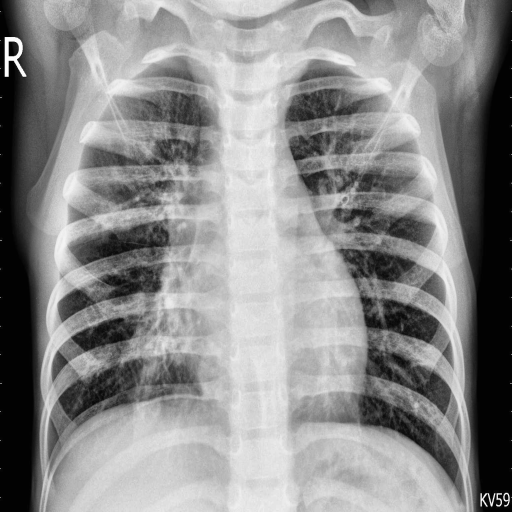
Finding: PNEUMONIA